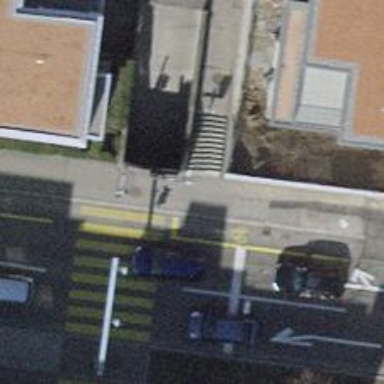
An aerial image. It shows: Stone steps with ramp.